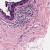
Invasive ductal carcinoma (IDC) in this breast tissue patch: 0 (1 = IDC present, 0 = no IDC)